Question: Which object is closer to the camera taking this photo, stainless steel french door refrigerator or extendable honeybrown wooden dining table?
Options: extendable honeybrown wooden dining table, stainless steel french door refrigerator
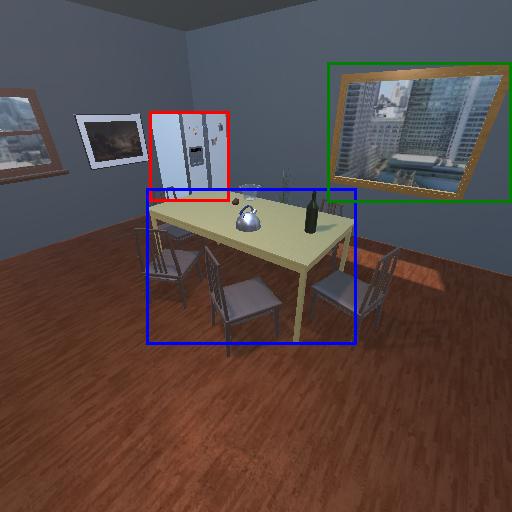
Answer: extendable honeybrown wooden dining table